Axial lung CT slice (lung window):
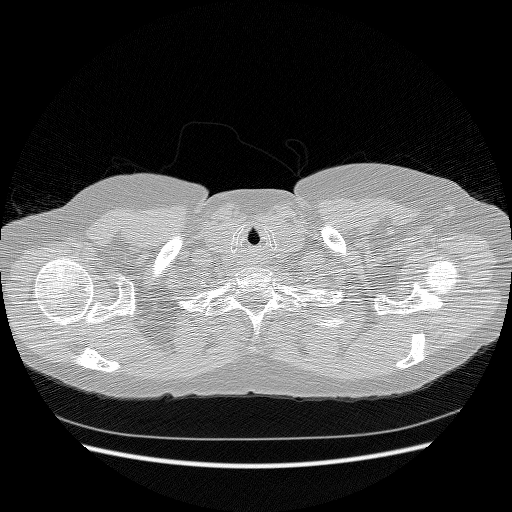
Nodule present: no